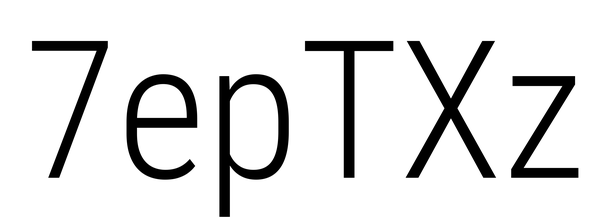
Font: Roboto_Condensed_Light